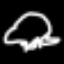
Label: frog